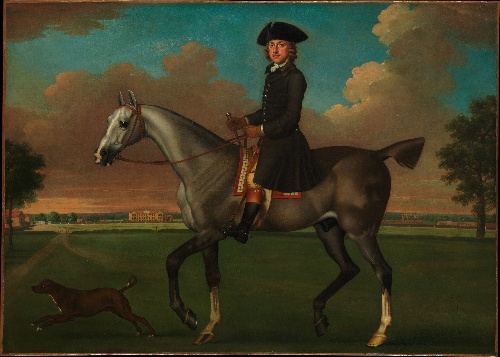
Title: Portrait of a Horseman
Artist: James Seymour
Artist bio: British, London ca. 1702–1752 Southwark (London)
Object type: Painting
Classification: Paintings
Medium: Oil on canvas
Dimensions: 37 x 51 5/8 in. (94 x 131.1 cm)
Department: European Paintings
Credit line: Gift of the children of the late Otto H. and Addie W. Kahn (Lady Maud E. Marriott, Mrs. Margaret D. Ryan, Roger W. Kahn, and Gilbert W. Kahn), 1956
Accession year: 1956
Repository: Metropolitan Museum of Art, New York, NY
Tags: Men|Portraits|Horses